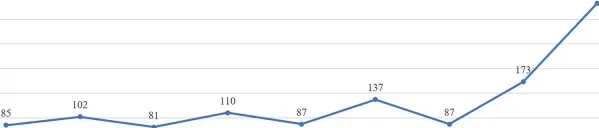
Plasma glucose during treatment with atezolizumab.
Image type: pathology (immunostaining)